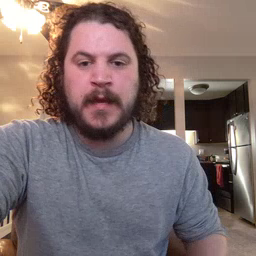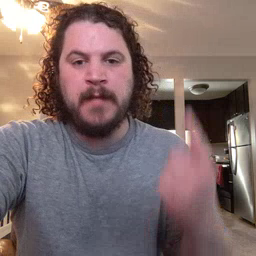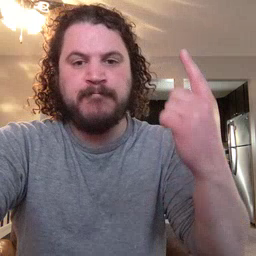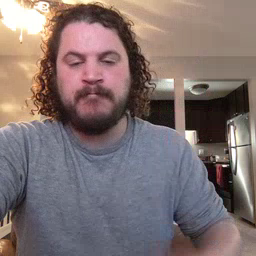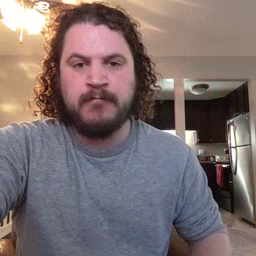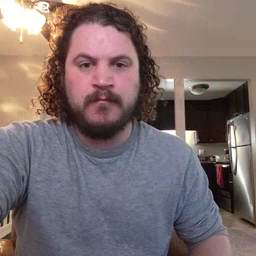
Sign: up